Проволочное кольцо радиуса $D$ окружает область однородного магнитного поля с радиусом $\frac{D}{2}$, касаясь её границы в точке $c$, как показано на рисунке. Индукция магнитного поля в области перпендикулярна картинной плоскости и увеличивается со временем, причём $\frac{\mathrm{~d}B}{\mathrm{~d}t}=k=\text{const}$, а поле за пределами этой области пренебрежимо мало. Проволока $ab$ проходит по диаметру кольца, касательному к границе области магнитного поля. Сопротивление этой проволоки, а также полуколец $adb$ и $acb$, равно $r$. Между точками $a$ и $b$ подключают амперметр $G$, как показано на рисунке, причём его внутреннее сопротивление также равно $r$ (сопротивление соединительных проводов пренебрежимо мало).
Найдите показания амперметра $I_G$. Теперь полукольцо $adb$ сгибают на $90^{\circ}$, и оно становится перпендикулярным картинной плоскости.
Найдите показания амперметра $I_G'$. Наконец, полукольцо $adb$ сгибают ещё на $90^{\circ}$ так, что оно накладывается на полукольцо $acb$.
Найдите показания амперметра $I_G''$.
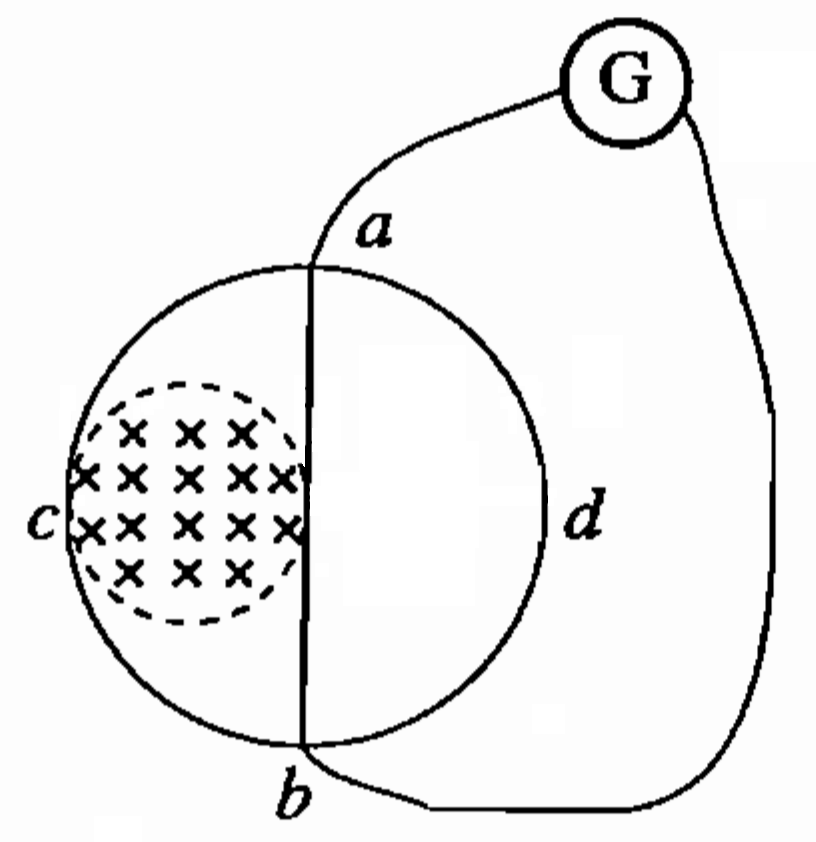
Найдите показания амперметра $I_G$.
Ответ: \[I_G=\cfrac{\pi D^2k}{16r}.\]

Найдите показания амперметра $I_G'$.
Ответ: \[I'_G=\cfrac{\pi D^2k}{16r}.\]

Найдите показания амперметра $I_G''$.
Ответ: \[I''_G=\cfrac{\pi D^2k}{8r}.\]
Темы:
T, Электромагнетизм, Электромагнитная индукция, Китайские